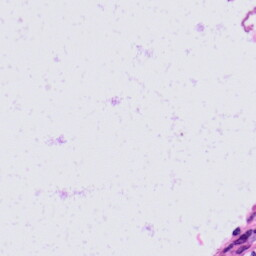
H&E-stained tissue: Prostate